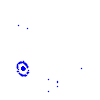
Particle: pion